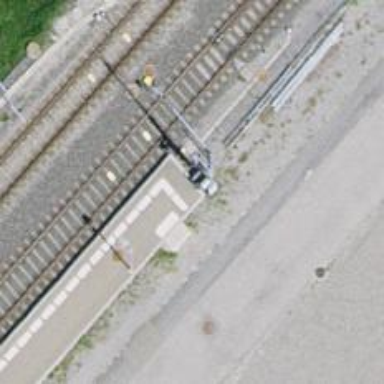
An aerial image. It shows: Abandoned railway siding with electrified contact line. The siding has one track.